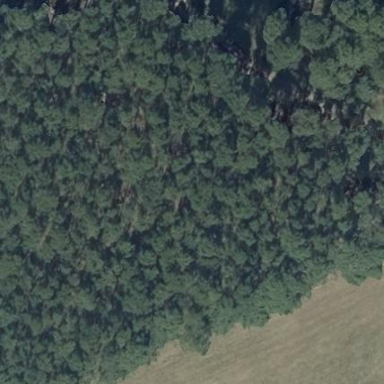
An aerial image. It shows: Forest with evergreen needle-leaved trees.